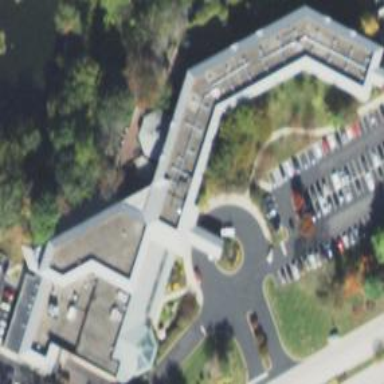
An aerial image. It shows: Hotel building.